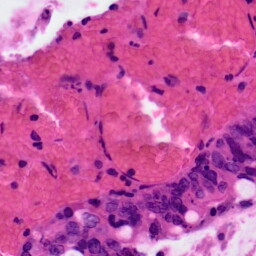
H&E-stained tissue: Colon